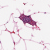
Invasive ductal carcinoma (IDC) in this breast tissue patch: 0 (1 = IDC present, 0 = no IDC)